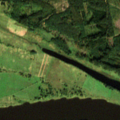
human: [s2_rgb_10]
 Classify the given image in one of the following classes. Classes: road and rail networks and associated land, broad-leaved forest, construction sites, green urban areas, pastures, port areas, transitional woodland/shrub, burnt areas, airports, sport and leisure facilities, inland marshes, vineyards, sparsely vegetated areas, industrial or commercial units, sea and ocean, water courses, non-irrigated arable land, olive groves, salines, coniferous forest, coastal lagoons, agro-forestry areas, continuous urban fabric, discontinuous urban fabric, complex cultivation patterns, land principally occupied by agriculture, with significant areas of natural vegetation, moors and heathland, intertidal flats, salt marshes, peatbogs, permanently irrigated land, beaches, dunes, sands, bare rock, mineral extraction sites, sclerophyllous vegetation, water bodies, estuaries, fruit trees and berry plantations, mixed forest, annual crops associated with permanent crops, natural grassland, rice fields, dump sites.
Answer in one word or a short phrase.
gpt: pastures, coniferous forest, natural grassland, transitional woodland/shrub, water courses